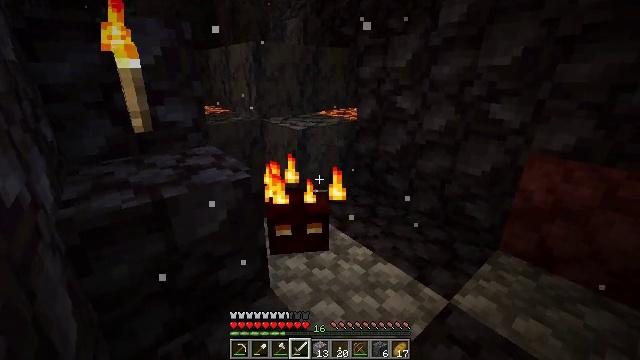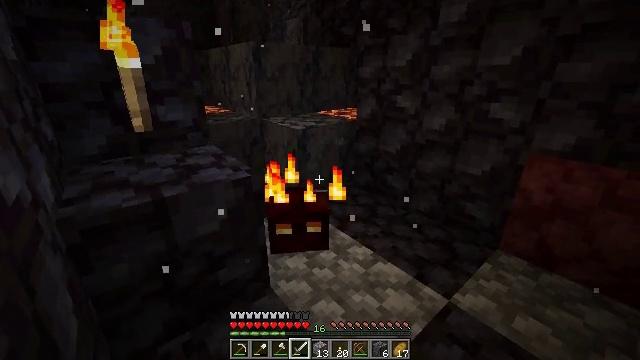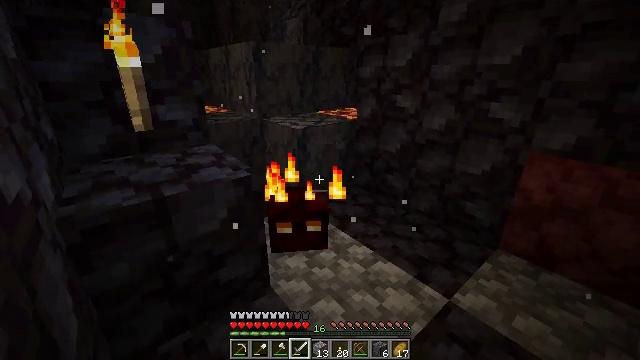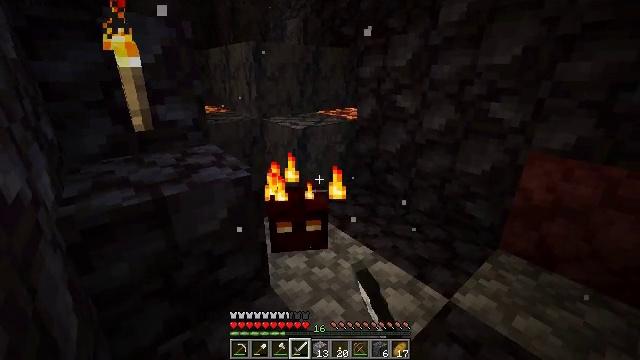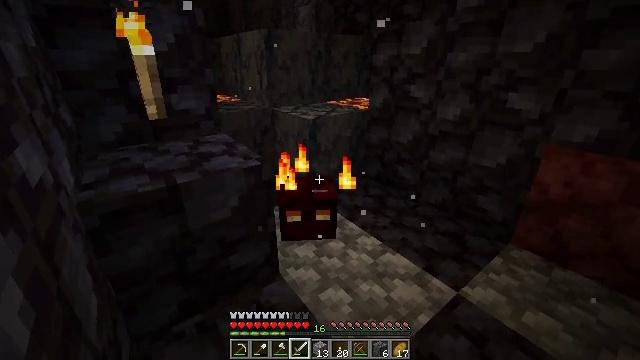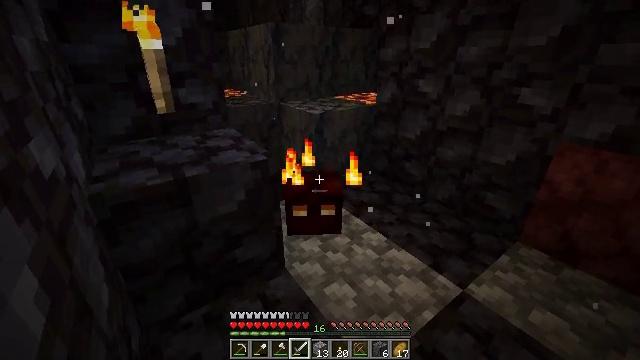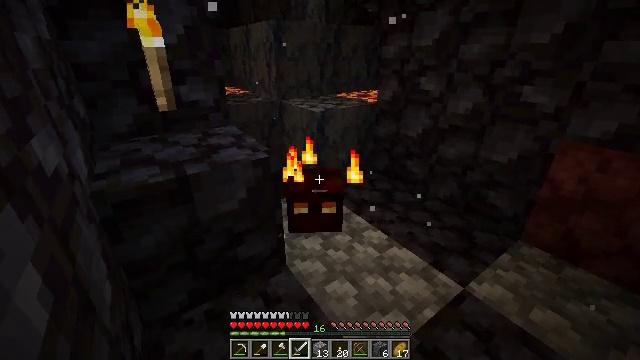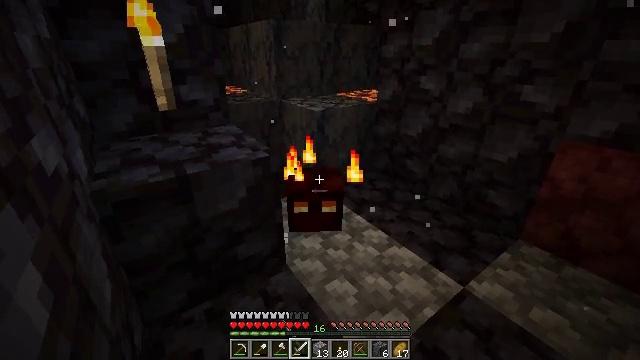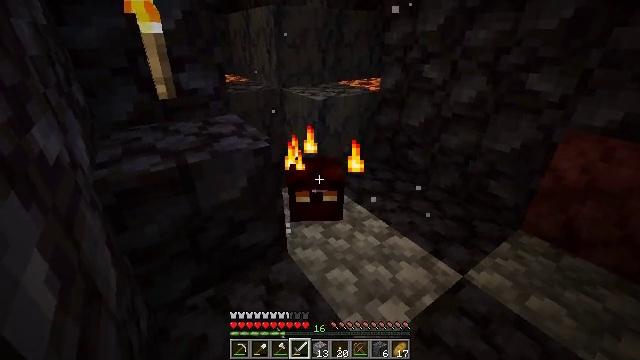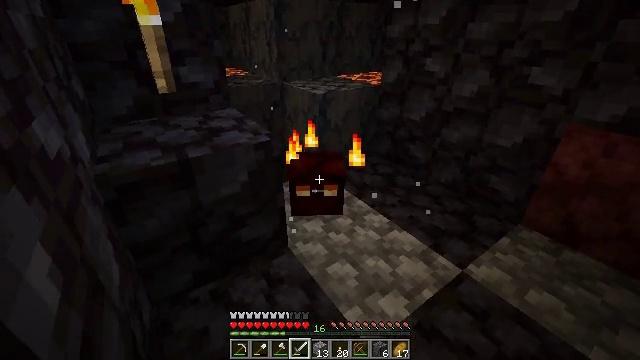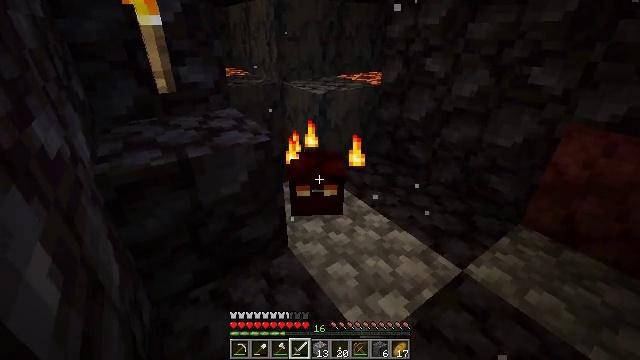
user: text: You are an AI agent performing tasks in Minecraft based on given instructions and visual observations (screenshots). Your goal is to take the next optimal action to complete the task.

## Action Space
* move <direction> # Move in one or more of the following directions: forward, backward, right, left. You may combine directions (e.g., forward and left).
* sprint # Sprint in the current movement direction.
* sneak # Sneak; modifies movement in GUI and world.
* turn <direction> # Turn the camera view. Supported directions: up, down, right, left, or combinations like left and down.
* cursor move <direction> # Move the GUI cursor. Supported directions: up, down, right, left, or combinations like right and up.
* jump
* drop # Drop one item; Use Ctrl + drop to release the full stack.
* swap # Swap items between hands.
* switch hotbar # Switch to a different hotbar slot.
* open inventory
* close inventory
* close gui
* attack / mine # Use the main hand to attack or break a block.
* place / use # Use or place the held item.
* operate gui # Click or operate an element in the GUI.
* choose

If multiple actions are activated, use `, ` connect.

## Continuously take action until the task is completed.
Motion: motion action
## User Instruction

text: Combat the magma cube.
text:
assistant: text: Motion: no_op
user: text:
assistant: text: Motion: attack / mine
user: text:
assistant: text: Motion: attack / mine
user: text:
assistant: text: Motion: turn left and down, attack / mine
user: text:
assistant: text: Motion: turn left and down
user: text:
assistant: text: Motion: attack / mine
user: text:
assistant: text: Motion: attack / mine
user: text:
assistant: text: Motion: turn down, attack / mine
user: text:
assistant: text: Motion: turn down
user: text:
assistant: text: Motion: attack / mine
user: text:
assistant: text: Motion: attack / mine